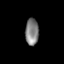
Tissue: prostate
Cell type: Epithelial cells
Senescence score: 0.2739
Nuclear area (px): 348
Mean DAPI intensity: 129.118